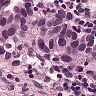
Metastatic tissue present: yes